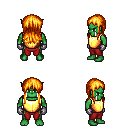
a pixel art fantasy rpg character, male body template, orc, green skin, gold chest armor, red pants, light blonde unkempt hairstyle, metal gloves, four views (front, back, left, right), 2x2 character sprite sheet, small pixel art, hard edges, no anti-aliasing